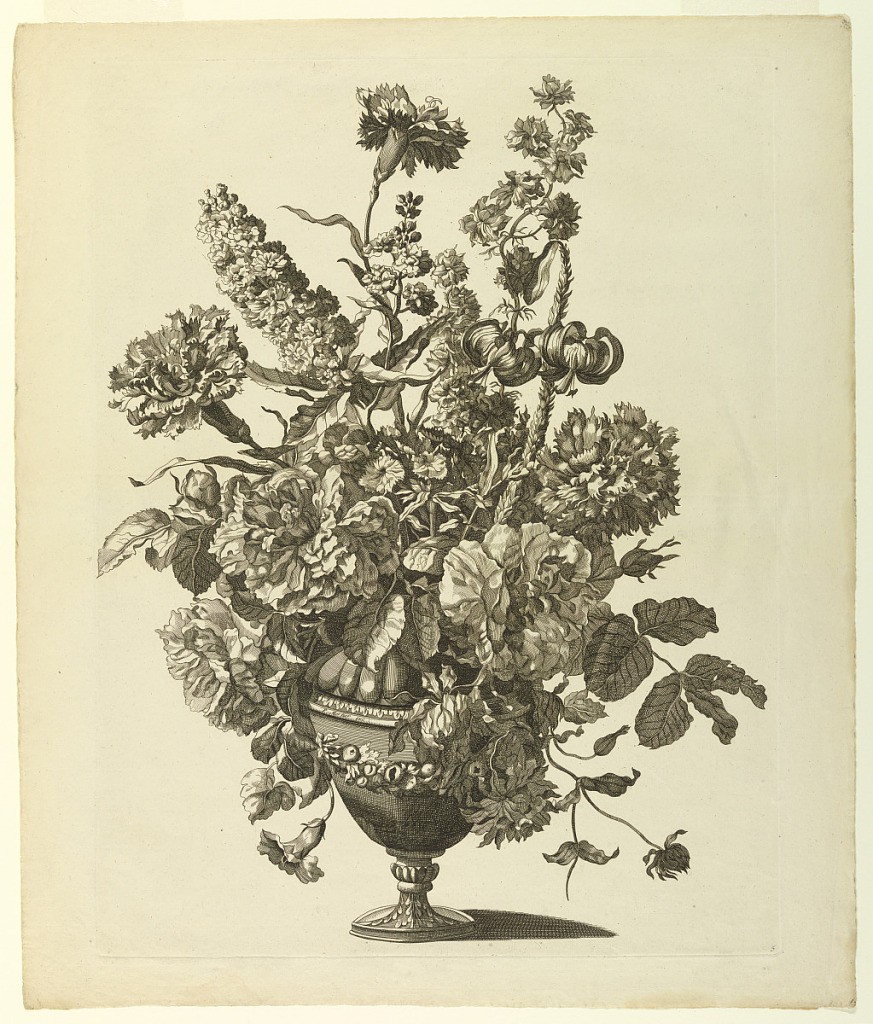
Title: Vase of Flowers
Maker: Pieter I. Mortier, Amsterdam, Netherlands
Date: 1680
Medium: Etching, engraving
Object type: Print
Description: Vertical format. In a Vase decorated by a garland of fruit, are day lilies, carnations, and delphinium.